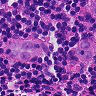
Metastatic tissue present: yes